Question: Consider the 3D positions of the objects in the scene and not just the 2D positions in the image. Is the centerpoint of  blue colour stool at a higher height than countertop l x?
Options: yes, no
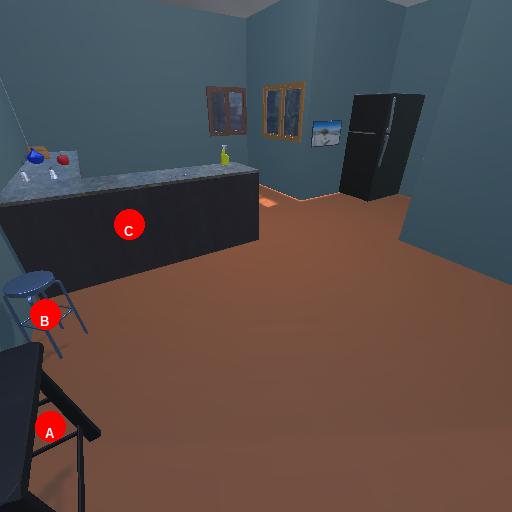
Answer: yes